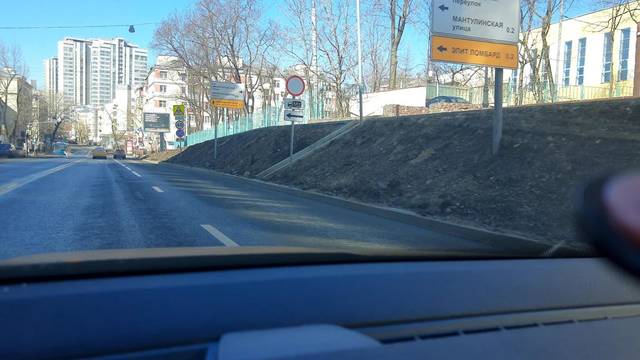
Region: Russia
Coordinates: 55.759, 37.557